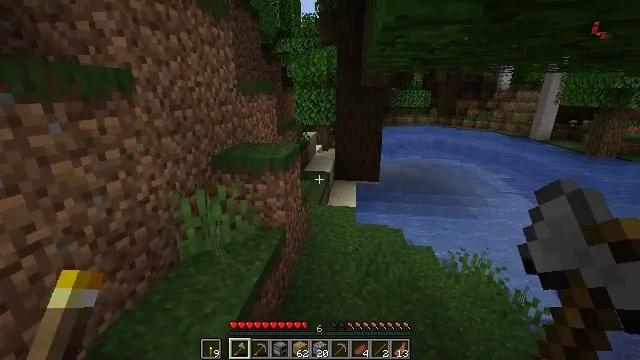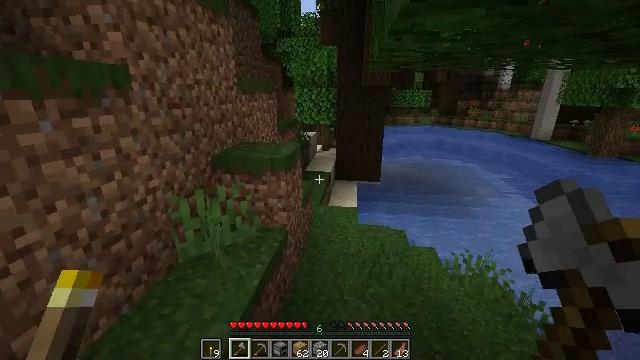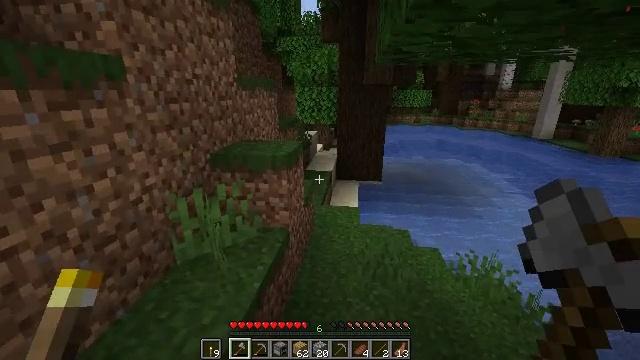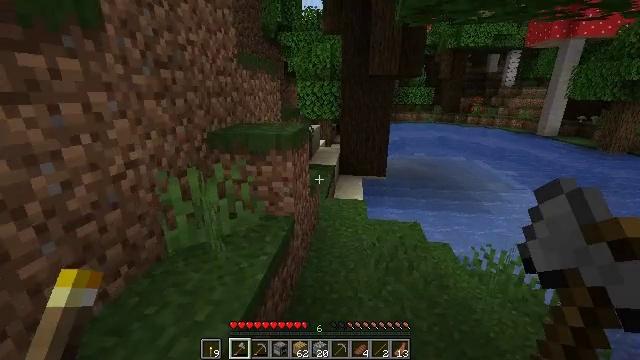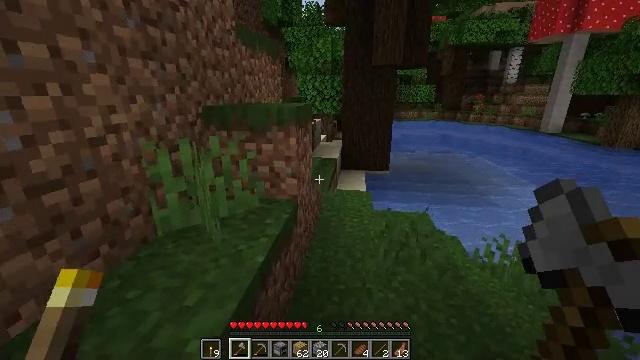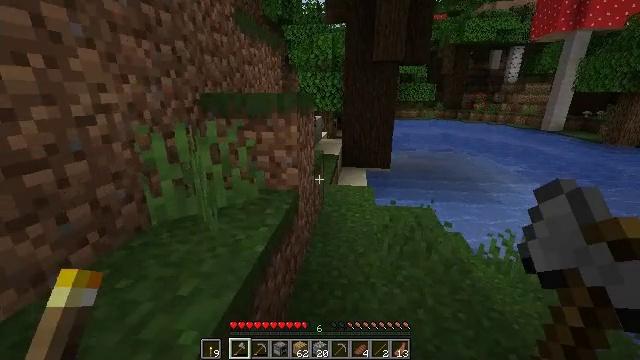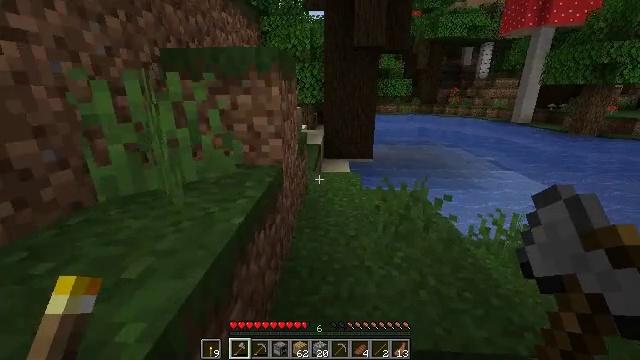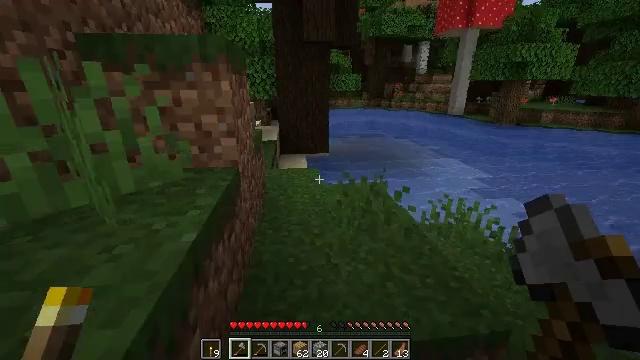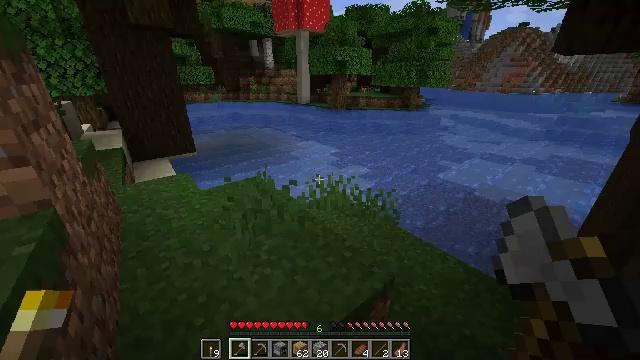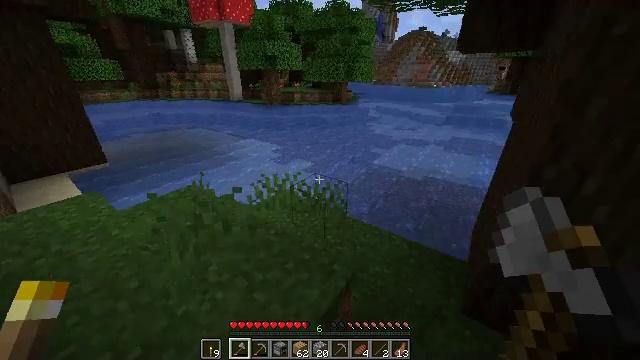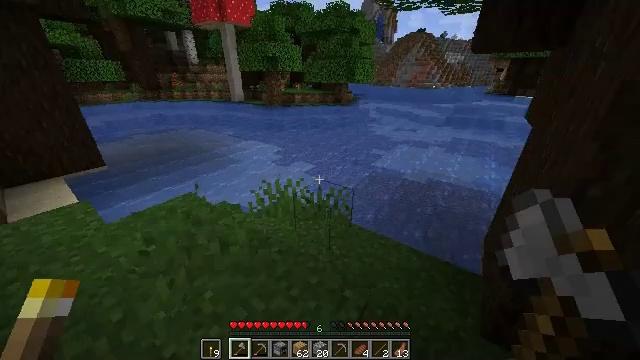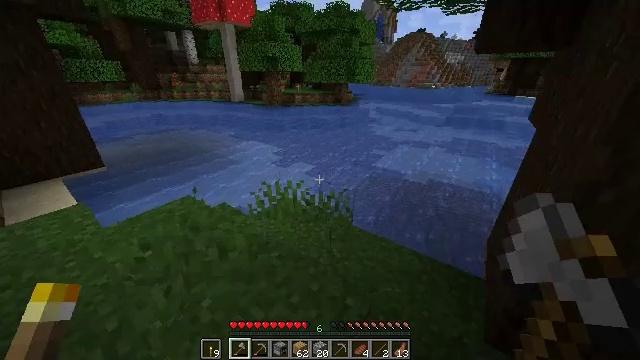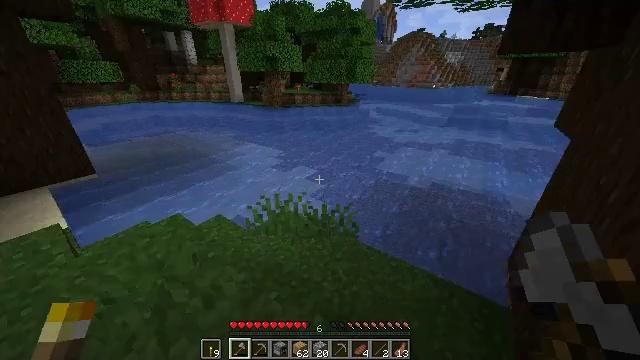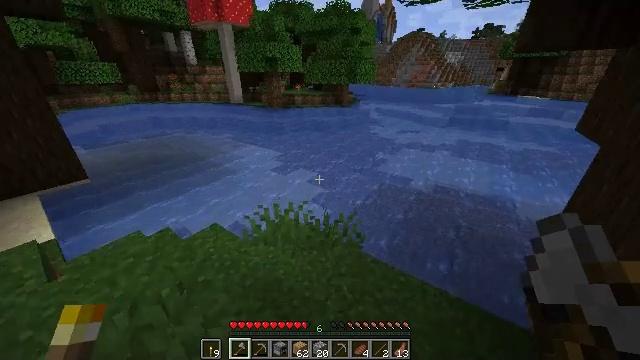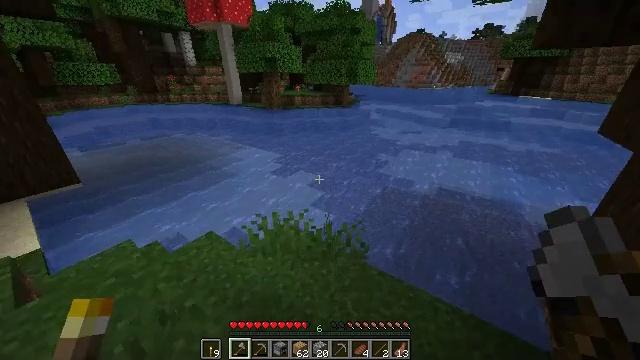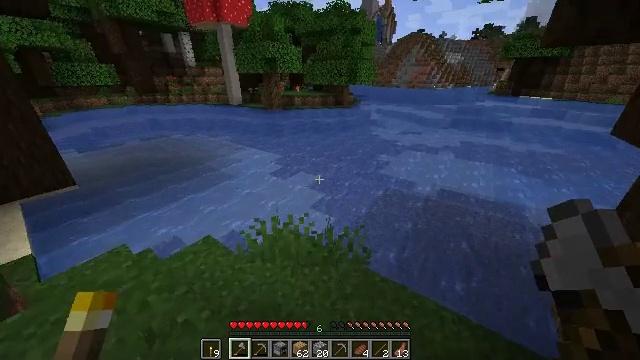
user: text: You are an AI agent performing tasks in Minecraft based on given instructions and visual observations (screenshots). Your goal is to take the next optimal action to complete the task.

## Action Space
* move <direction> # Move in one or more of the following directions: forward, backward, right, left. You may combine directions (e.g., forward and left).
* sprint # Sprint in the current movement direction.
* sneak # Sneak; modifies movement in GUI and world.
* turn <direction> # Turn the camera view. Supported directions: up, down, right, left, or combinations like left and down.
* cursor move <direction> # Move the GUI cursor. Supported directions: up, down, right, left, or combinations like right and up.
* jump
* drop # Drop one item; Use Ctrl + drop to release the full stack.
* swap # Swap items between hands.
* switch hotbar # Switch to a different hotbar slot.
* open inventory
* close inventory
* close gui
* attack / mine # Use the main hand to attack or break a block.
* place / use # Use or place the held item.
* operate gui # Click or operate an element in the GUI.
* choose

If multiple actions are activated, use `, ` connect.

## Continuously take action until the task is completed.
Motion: motion action
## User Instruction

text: Harvest the brown mushroom.
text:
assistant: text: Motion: move forward and move left, jump
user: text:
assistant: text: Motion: move forward and move left, jump
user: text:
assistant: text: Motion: move forward, jump
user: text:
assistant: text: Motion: move forward, jump
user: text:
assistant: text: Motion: move forward
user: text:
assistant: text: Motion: move forward, sprint, turn right
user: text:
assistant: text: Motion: move forward, sprint, turn right and down
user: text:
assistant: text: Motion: move forward, sprint, turn right and down
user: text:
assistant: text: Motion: move forward, sprint, turn right and down
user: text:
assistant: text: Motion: move forward, sprint
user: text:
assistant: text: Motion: move forward, sprint
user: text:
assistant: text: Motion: move forward, sprint
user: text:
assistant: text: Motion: move forward, sprint
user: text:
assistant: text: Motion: move forward, sprint
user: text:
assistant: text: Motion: move forward
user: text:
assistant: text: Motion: move forward
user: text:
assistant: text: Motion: move forward
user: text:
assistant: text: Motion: move forward
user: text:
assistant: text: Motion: move forward
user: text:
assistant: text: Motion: move forward
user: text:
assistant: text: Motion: move forward
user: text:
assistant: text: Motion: move forward
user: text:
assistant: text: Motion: move forward
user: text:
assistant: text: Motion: move forward
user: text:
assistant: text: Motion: move forward
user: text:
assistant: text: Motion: move forward, open inventory
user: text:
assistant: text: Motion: move forward, open inventory
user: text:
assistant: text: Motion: move forward, open inventory
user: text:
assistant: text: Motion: move forward
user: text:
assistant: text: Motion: move forward